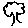
Label: tree